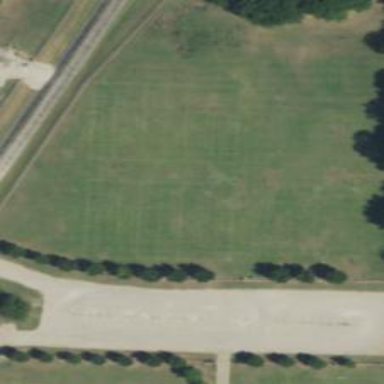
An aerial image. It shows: Soccer pitch with grass surface for leisure land.